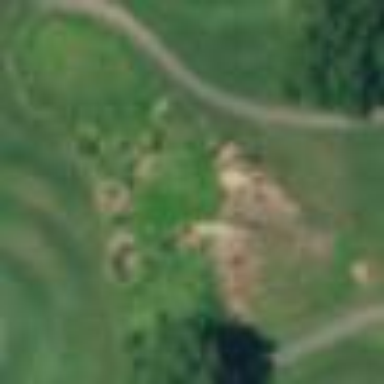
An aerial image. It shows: Golf rough area.